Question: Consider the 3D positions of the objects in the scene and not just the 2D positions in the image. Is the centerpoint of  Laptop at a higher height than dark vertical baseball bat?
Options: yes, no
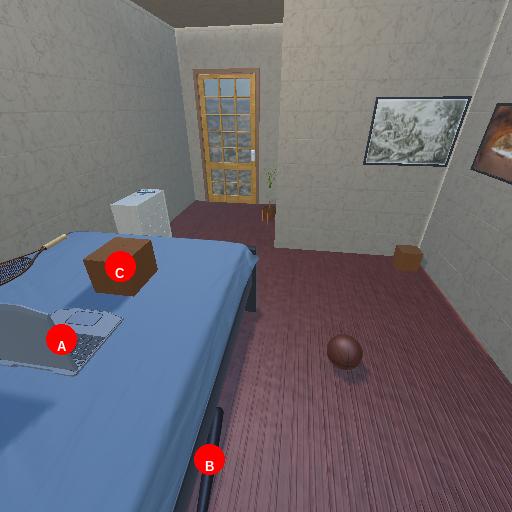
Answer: yes